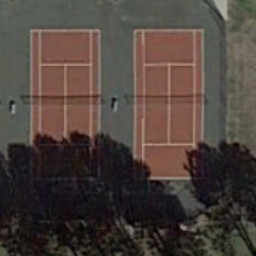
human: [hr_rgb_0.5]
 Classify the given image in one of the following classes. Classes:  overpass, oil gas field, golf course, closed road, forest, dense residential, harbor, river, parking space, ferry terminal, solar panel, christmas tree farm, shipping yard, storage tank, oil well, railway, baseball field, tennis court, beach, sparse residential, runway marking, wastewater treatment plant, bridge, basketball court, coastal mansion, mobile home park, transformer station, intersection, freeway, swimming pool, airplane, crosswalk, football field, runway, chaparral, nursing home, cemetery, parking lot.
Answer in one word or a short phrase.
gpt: tennis court